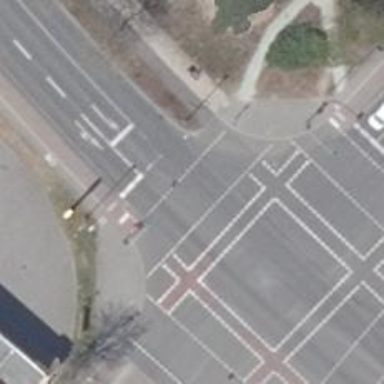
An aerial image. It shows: Road with traffic signals.